Interaction volume radius: 10 \u00c5
Interaction volume height: 25 \u00c5
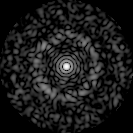
Disorder parameter: 0.8263